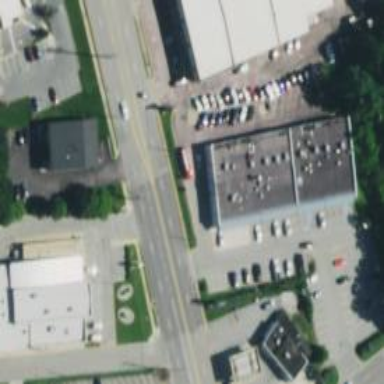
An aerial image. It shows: Convenience shop.